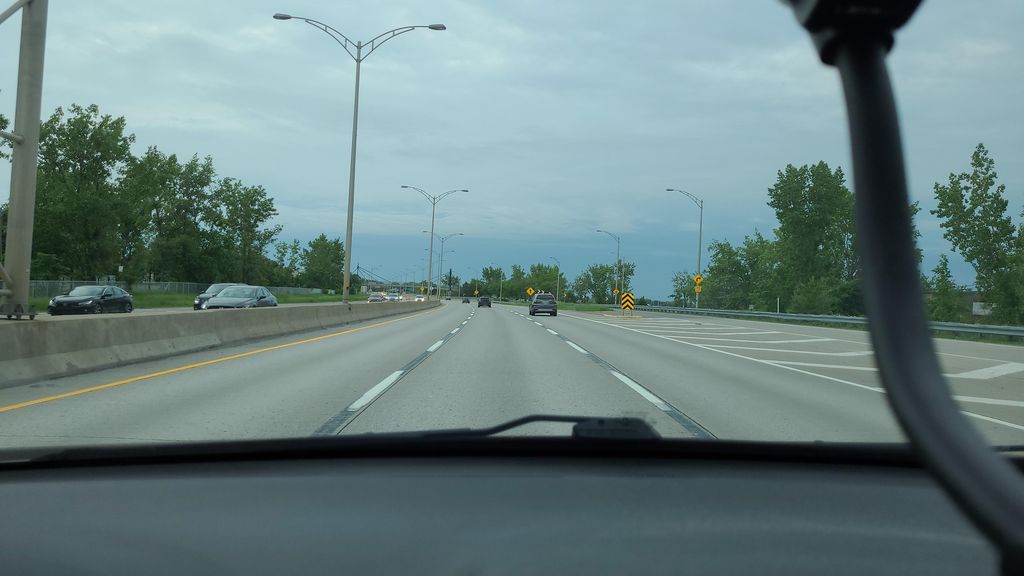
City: montreal